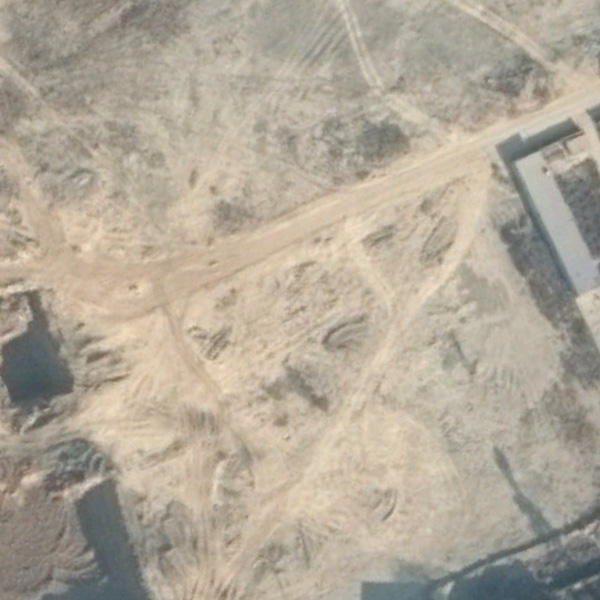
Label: BareLand